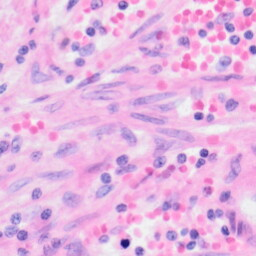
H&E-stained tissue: Kidney